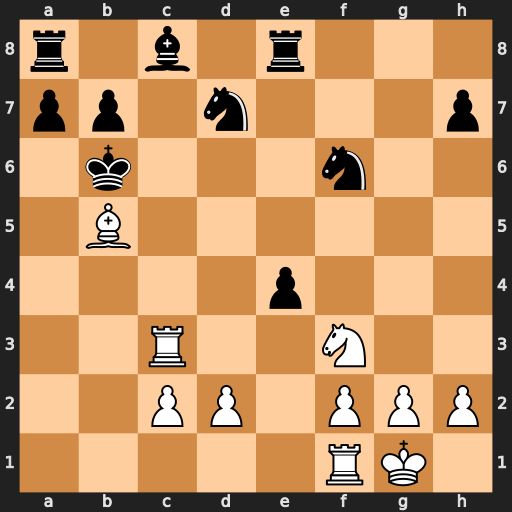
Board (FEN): r1b1r3/pp1n3p/1k3n2/1B6/4p3/2R2N2/2PP1PPP/5RK1
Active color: w
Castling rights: -
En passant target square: -
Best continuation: Rb1 a6 Bxd7+ Ka7 Bxe8